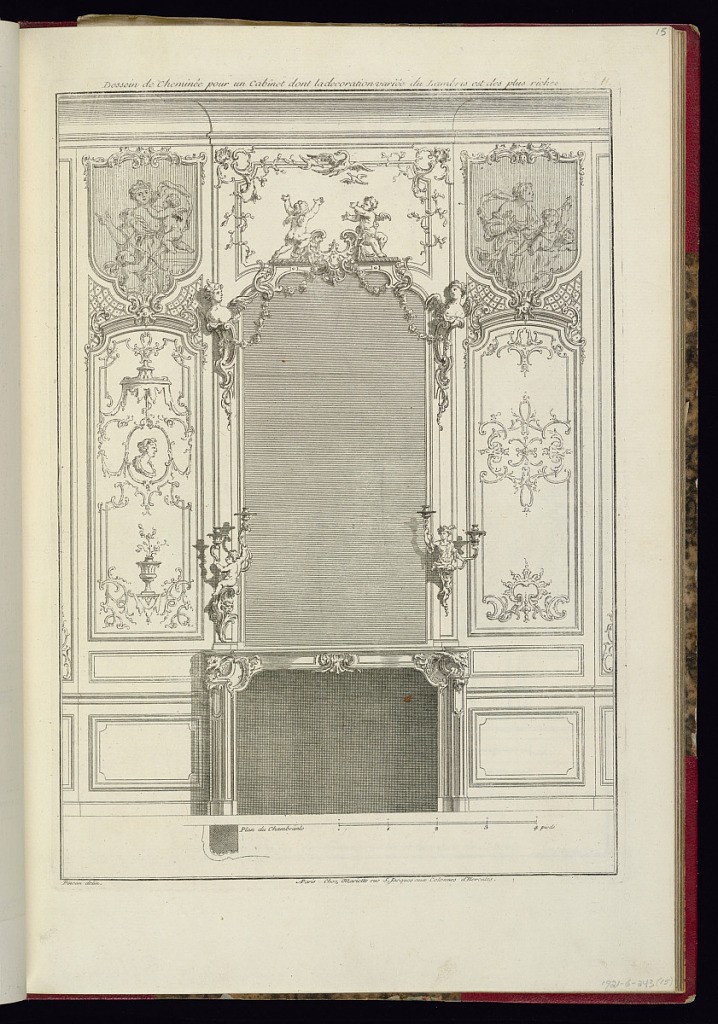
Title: Dessein de Cheminée pour un Cabinet dont la decoration variée du Lambris est des plus riches
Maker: Nicolas Pineau, French, 1684-1754
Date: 1700-1742
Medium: Etching and engraving on laid paper
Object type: Print
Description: Chimneypiece design with over-mirror mantel and richly ornamented paneling. The mantle is decorated with carved, grotesque heads on either side, and a scallop motif in the center. On either side of the mirror, above the mantle, are engaged candelabra; on the left is a two-arm candelabra held up by a putto sitting on a grotesque motif; on the right is a two-arm candelabra held up by a male herm wearing a headdress. At the top of the mirror are winged herms emerging from scrolls, and garlands draping from a central cartouche with two putti releasing birds into the air. The panel at the left, from bottom to top, features a carved vase with flowers, grotesque borders, an oval with a profile portrait in it, over which is a baldachin. Above this carved paneling is another panel featuring an image of a young woman with a bared breast and two cupids, one with a bow. The panel on the right, from bottom to top, features carved grotesque ornamentation of scrolls and leaves. Above this panel is an image of a young woman with bared breast, plucking the arrow out of the hands of one of the two cupids pictured.  At the bottom of the plate is a cross section for the "Plan du Chambranle" and the scale bar of four French feet ("4 pieds"). The plate is signed but only faintly numbered.